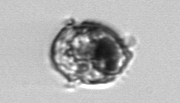
Label: Proterythropsis